Question: I have a ListView and inside it I want horizontal RecyclerView with custom items. Problem is that somehow TextView under each image isn't displayed.

Main ListView item with RecyclerView
'''
<?xml version="1.0" encoding="utf-8"?>
<LinearLayout xmlns:android="http://schemas.android.com/apk/res/android"
android:orientation="vertical"
android:layout_width="match_parent"
android:layout_height="match_parent">
<TextView android:id="@+id/category_title"
android:layout_width="wrap_content"
android:layout_height="wrap_content"
android:layout_gravity="start"
android:textSize="20sp"
android:layout_marginRight="10dp"/>
<android.support.v7.widget.RecyclerView
android:id="@+id/horizontal_recycler_view"
android:scrollbars="vertical"
android:layout_width="match_parent"
android:layout_height="110dp" />
</LinearLayout>
'''
Single item of RecyclerView
'''
<LinearLayout
android:layout_width="100dp"
android:layout_height="wrap_content"
android:orientation="vertical"
xmlns:android="http://schemas.android.com/apk/res/android" >
<ImageView android:id="@+id/horizontal_list_image"
android:layout_width="wrap_content"
android:layout_height="wrap_content"
android:layout_gravity="center_horizontal" />
<TextView android:id="@+id/horizontal_list_text"
android:layout_width="wrap_content"
android:layout_height="wrap_content"
android:layout_gravity="center_horizontal"
android:text="FFFFFFFF"
android:textSize="15sp"/>
</LinearLayout>
'''
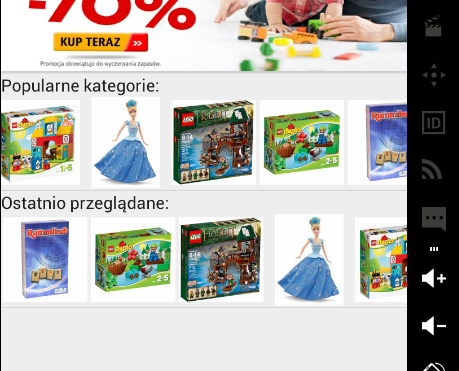
Answer: This should work.
'''
<LinearLayout
android:weightSum="2"
android:layout_width="100dp"
android:layout_height="wrap_content"
android:orientation="vertical"
xmlns:android="http://schemas.android.com/apk/res/android" >
<ImageView
android:layout_weight="1"
android:id="@+id/horizontal_list_image"
android:layout_width="wrap_content"
android:layout_height="wrap_content"
android:layout_gravity="center_horizontal" />
<TextView
android:layout_weight="1"
android:id="@+id/horizontal_list_text"
android:layout_width="wrap_content"
android:layout_height="wrap_content"
android:layout_gravity="center_horizontal"
android:text="FFFFFFFF"
android:textSize="15sp"/>
</LinearLayout>
'''